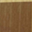
Piece: xx